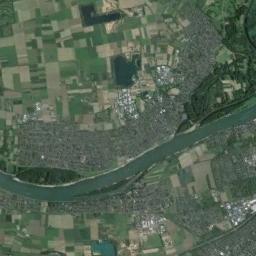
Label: river